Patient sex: M
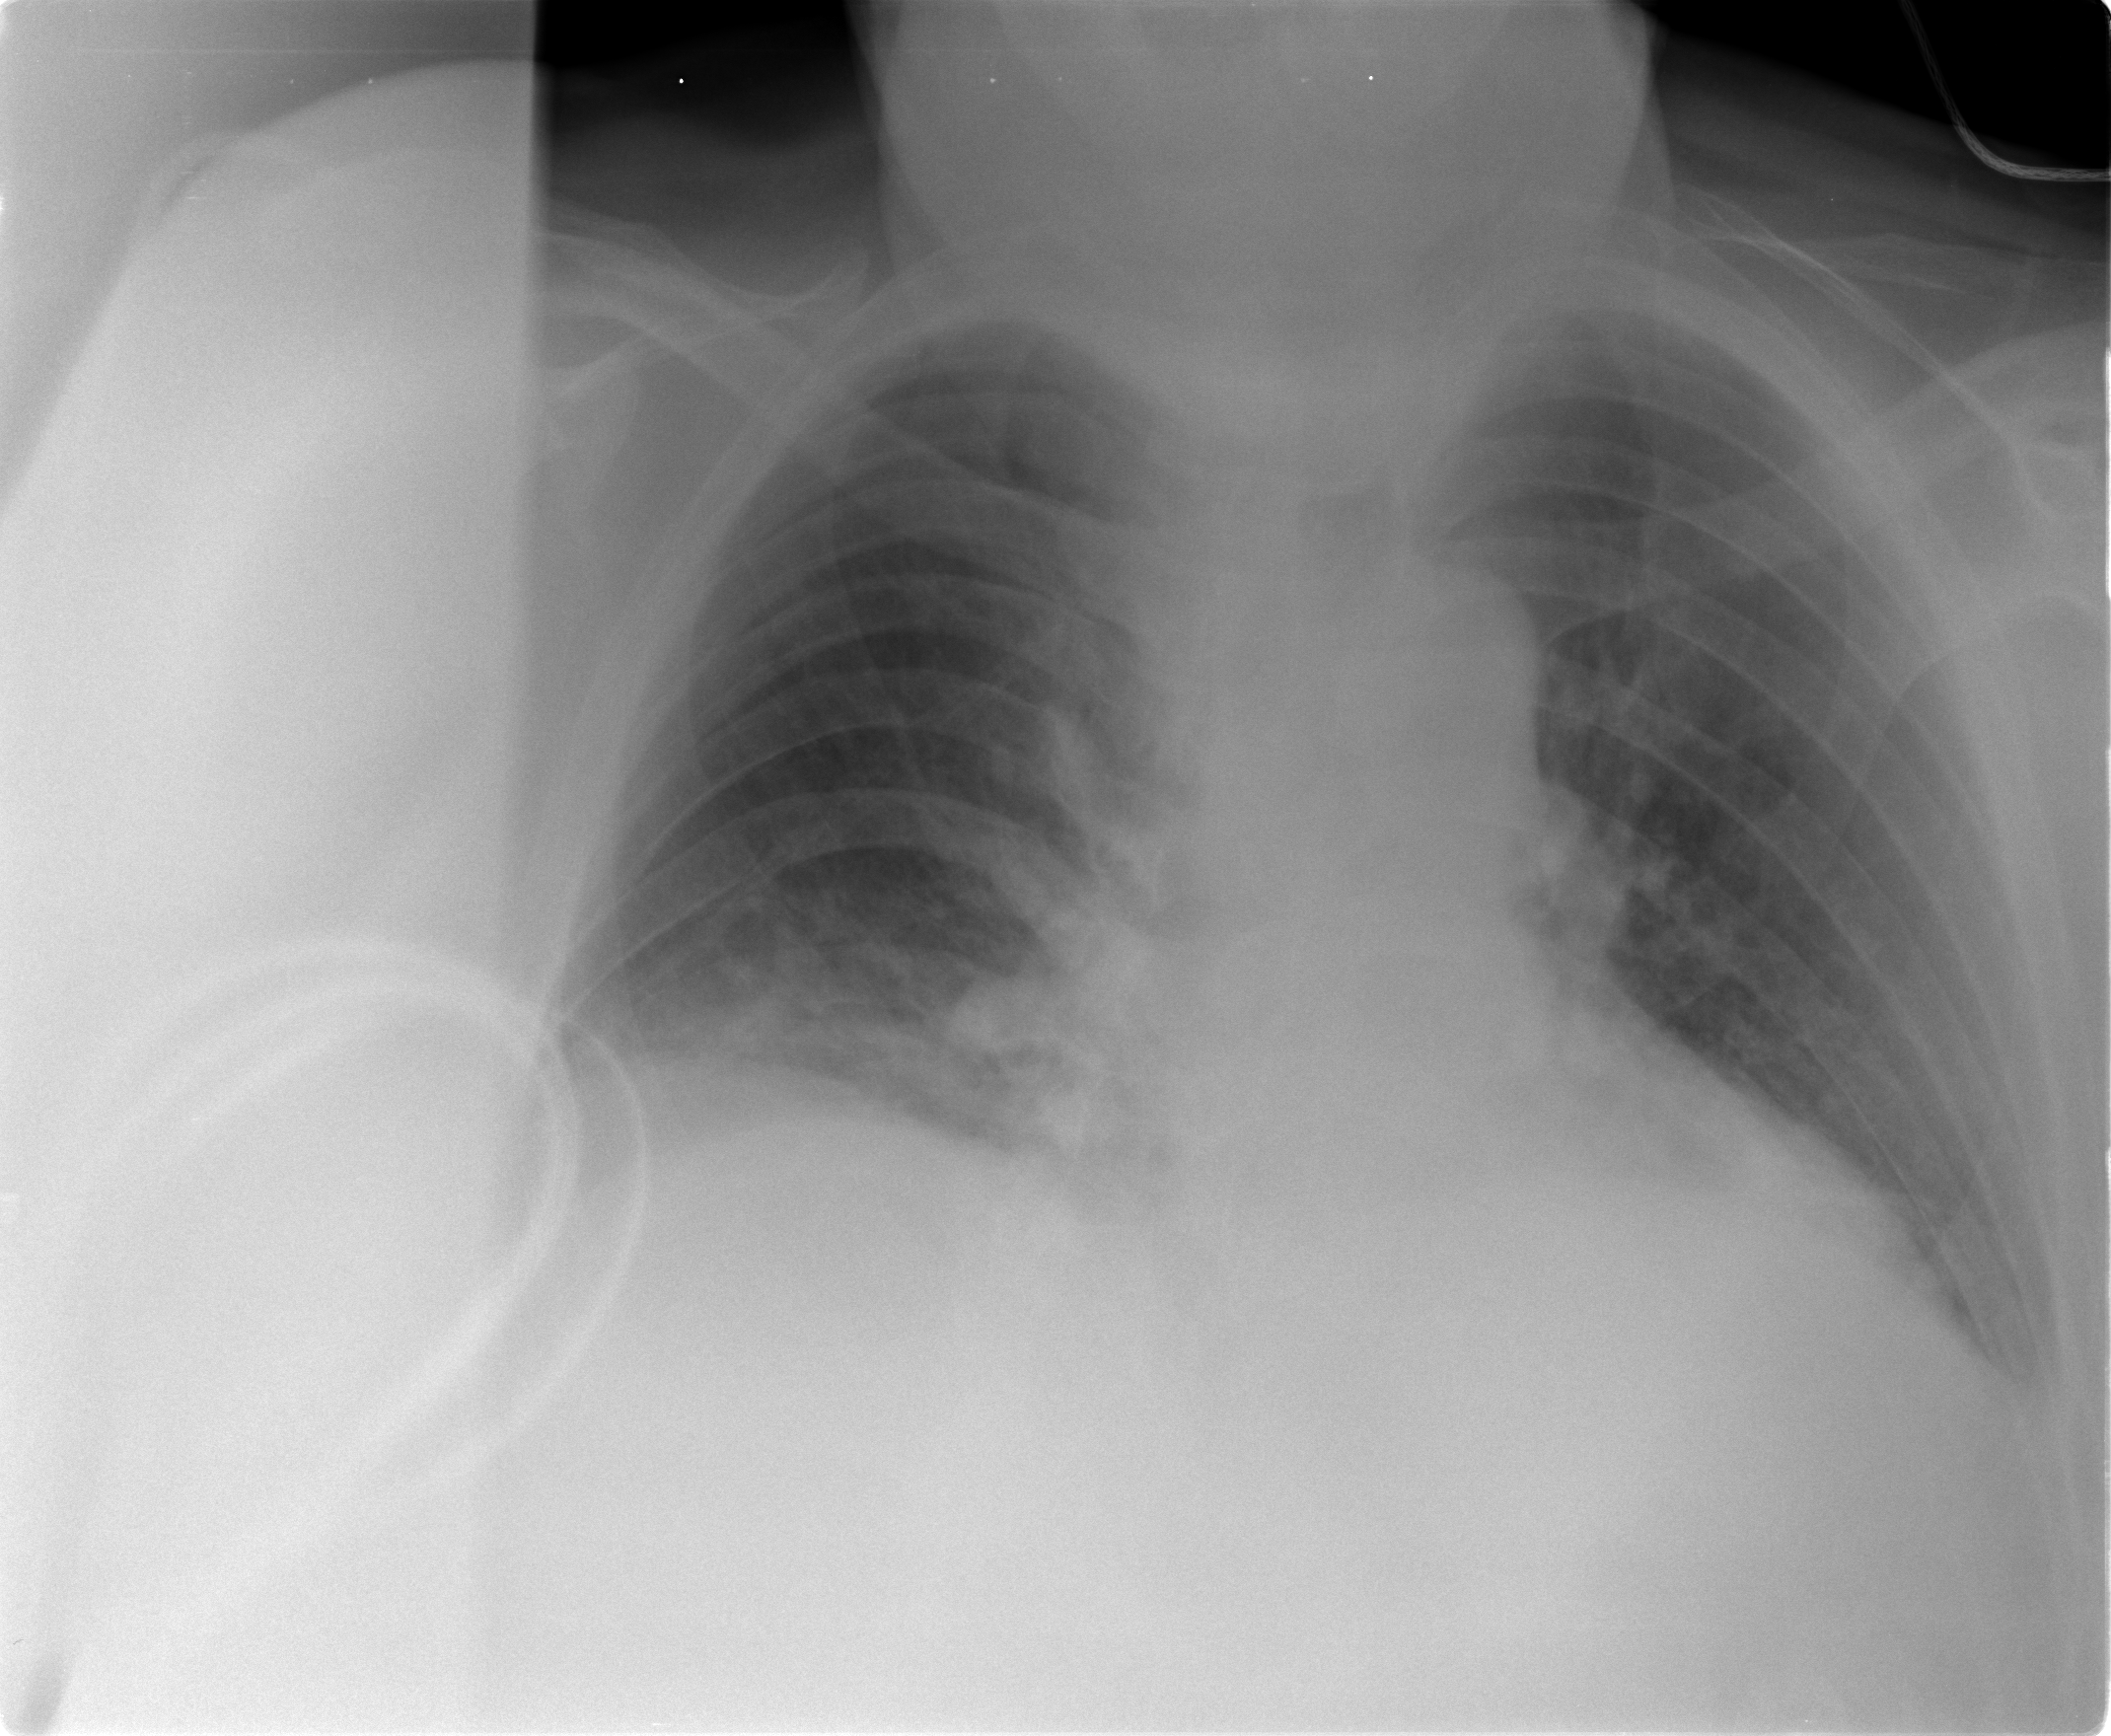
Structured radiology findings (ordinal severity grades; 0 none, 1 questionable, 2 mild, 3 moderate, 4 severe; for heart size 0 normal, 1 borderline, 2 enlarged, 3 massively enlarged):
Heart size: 0
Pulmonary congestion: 0
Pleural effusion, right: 0
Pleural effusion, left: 0
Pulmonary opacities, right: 0
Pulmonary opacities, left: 0
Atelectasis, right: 2
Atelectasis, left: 1